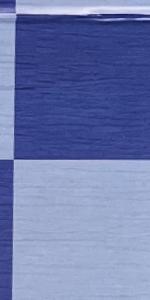
Label: Empty